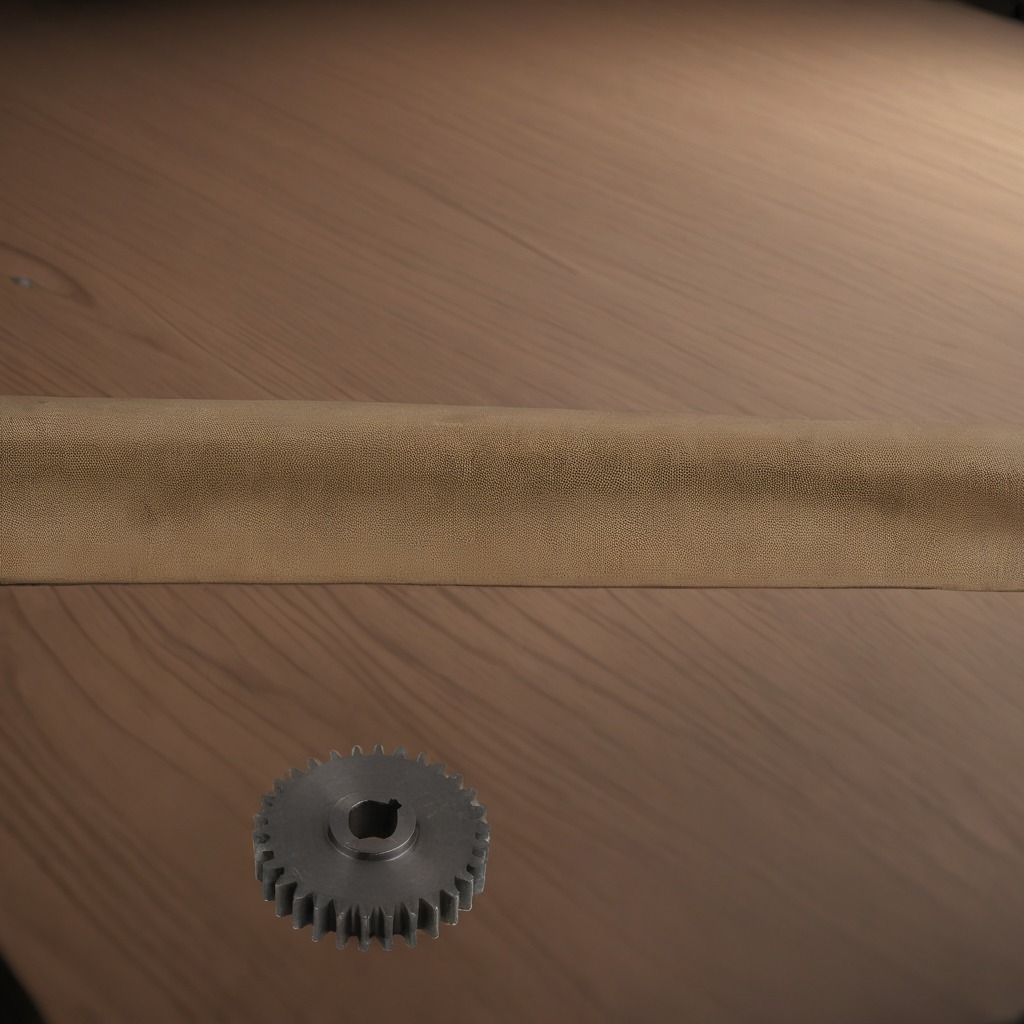
A steel gear with teeth is lying on the wooden table.